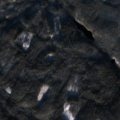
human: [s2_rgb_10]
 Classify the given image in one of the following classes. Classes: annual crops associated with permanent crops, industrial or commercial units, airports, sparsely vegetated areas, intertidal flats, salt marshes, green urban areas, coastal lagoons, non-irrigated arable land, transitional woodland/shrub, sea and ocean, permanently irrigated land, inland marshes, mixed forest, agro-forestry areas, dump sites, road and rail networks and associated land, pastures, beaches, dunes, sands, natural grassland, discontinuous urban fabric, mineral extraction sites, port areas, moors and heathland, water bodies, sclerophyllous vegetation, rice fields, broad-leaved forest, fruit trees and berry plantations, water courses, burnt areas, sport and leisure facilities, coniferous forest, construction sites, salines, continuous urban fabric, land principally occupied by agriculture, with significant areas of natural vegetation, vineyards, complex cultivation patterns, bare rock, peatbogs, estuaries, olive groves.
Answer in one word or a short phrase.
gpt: coniferous forest, mixed forest, transitional woodland/shrub